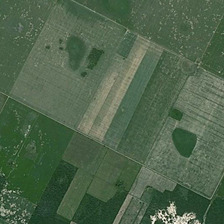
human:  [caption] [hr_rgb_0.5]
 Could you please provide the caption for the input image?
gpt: many pieces of farmlands are together .

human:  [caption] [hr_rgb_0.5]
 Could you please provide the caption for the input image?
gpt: many pieces of farmlands are together .

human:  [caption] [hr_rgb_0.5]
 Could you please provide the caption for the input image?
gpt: many pieces of farmlands are together .

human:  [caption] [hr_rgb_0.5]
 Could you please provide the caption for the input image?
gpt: many pieces of farmlands are together .

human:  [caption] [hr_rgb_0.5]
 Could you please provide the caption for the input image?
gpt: many pieces of farmlands are together .